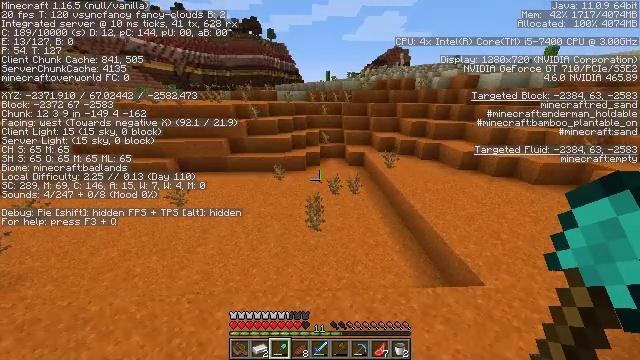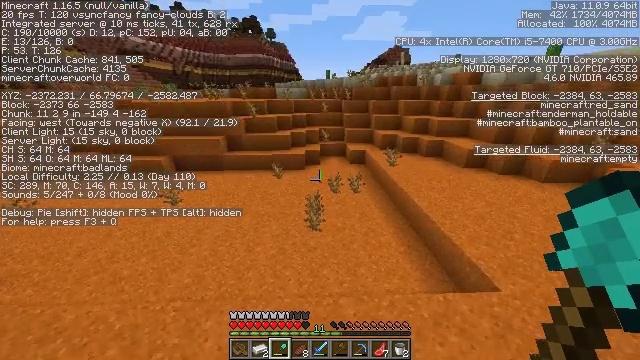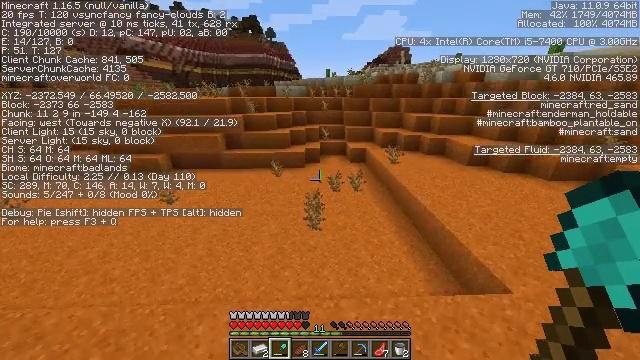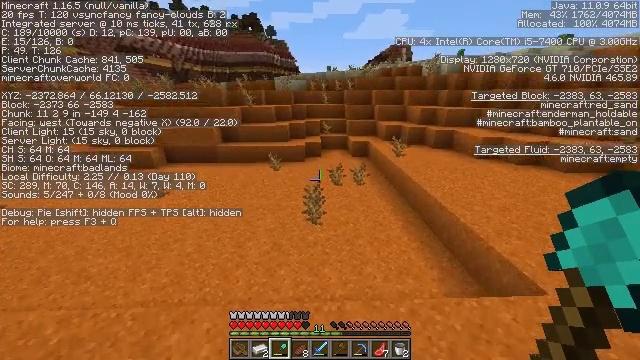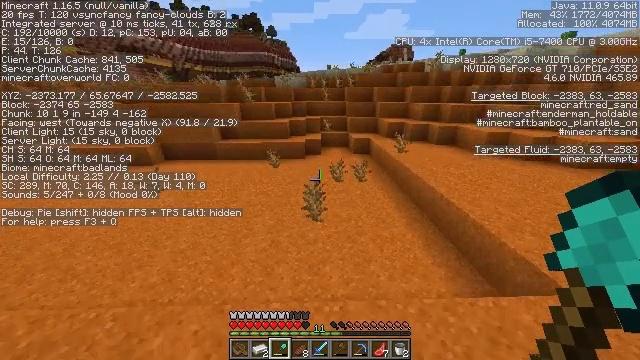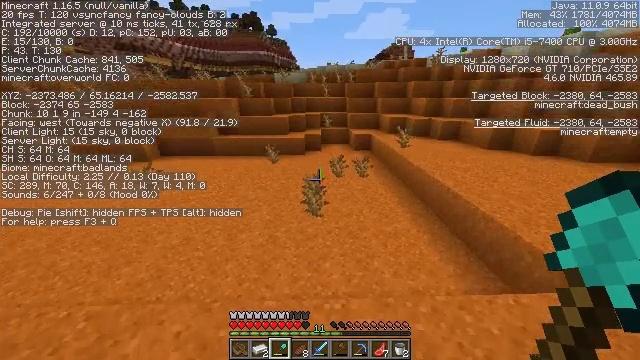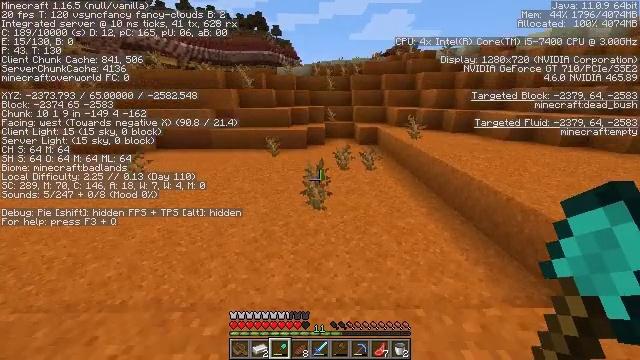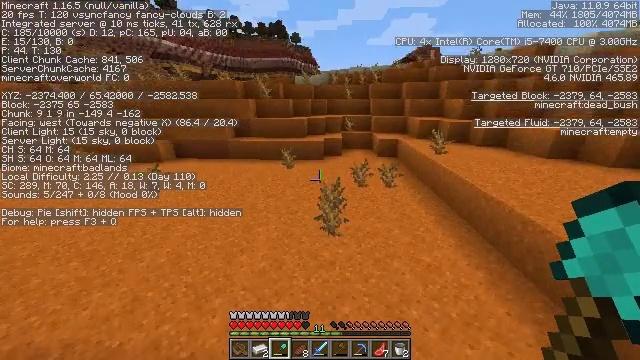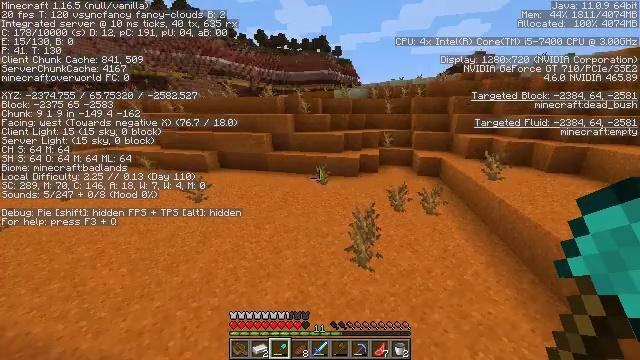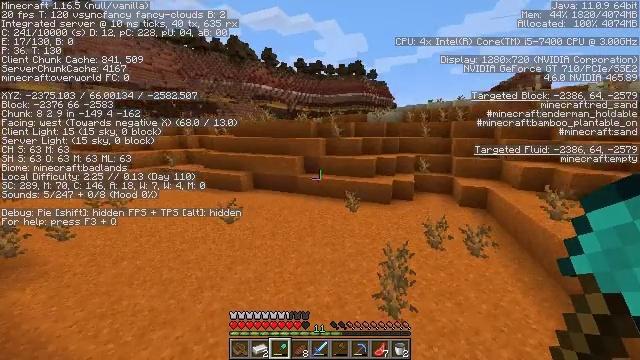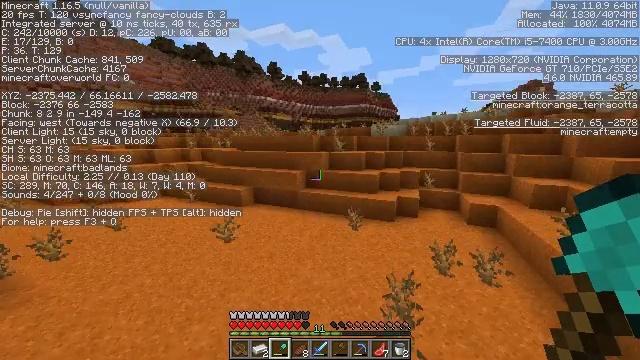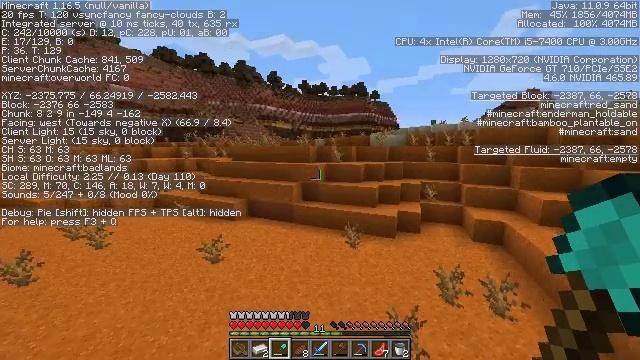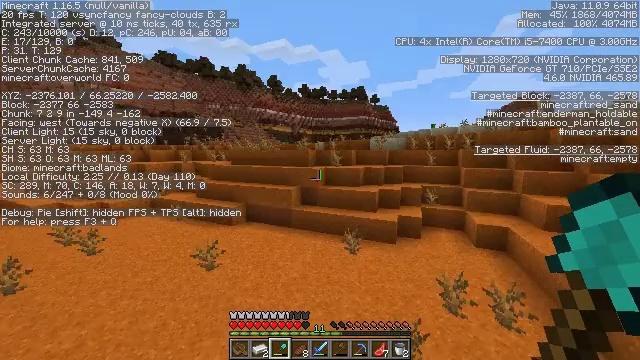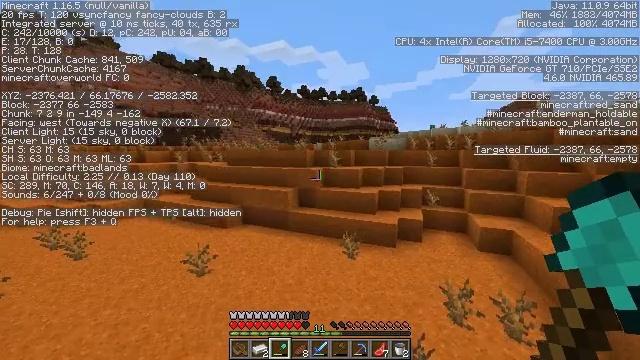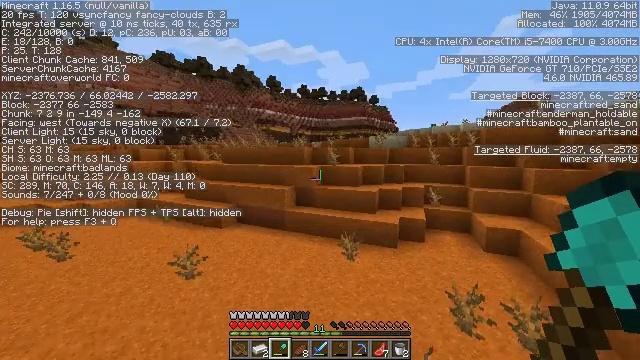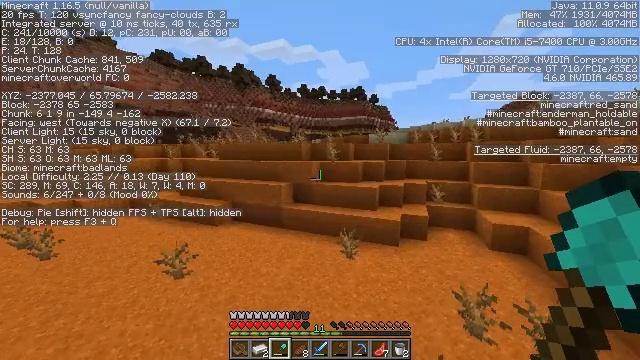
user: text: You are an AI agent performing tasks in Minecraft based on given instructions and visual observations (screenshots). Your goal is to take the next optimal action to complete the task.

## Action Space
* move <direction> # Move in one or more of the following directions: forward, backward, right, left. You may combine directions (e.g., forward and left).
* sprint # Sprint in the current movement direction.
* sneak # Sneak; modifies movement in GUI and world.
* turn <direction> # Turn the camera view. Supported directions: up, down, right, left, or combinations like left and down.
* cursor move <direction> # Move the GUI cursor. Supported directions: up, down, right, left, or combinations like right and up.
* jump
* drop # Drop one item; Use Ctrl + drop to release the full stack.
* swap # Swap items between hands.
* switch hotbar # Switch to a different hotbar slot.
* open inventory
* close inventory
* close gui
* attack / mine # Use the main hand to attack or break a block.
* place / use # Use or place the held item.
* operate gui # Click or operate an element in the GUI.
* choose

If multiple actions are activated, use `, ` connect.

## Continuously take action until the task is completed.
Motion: motion action
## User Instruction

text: Excavate the red sand area.
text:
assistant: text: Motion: move forward, jump
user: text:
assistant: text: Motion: move forward, jump
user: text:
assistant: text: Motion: move forward, jump
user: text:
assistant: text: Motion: move forward, jump
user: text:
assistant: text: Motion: move forward, sprint, jump
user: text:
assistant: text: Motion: move forward, sprint, turn left, jump
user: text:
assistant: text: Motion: move forward, sprint, turn left and up, jump
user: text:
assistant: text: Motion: move forward, sprint, turn left and up, jump
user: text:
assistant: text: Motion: move forward, sprint, turn left and up, jump
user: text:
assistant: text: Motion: move forward, turn left and up, jump
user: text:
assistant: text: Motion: move forward, turn up, jump
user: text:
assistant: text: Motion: move forward, jump
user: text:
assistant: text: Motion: move forward, jump
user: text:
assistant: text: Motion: move forward, jump
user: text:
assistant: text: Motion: move forward, jump
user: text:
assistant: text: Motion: move forward, jump
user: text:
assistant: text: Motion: move forward, jump
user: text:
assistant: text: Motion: move forward, jump
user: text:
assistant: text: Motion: move forward, sprint, jump
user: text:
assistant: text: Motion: move forward, sprint, jump
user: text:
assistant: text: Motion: move forward, sprint, jump
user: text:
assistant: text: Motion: move forward, sprint, jump
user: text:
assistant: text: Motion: move forward, sprint, turn left, jump
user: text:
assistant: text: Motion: move forward, turn left, jump
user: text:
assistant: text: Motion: move forward, turn left, jump
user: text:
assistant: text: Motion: move forward, turn left and down, jump
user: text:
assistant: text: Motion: move forward, turn left and down, jump
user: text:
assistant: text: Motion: move forward, turn left
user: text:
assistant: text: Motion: move forward
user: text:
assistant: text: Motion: move forward